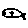
Label: fish